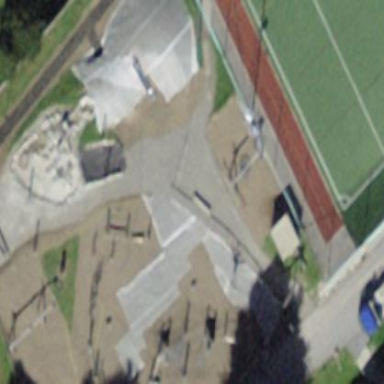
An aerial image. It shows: Playground area for leisure activities on the land.